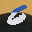
Label: 6